Interaction volume radius: 5 \u00c5
Interaction volume height: 35 \u00c5
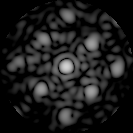
Disorder parameter: 0.3286